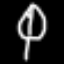
Label: leaf